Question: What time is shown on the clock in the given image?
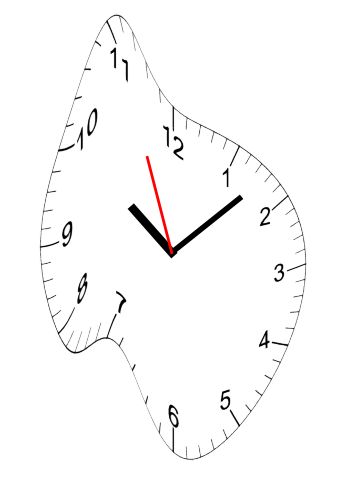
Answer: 10:07:56